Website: home-depot
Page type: store-pickup
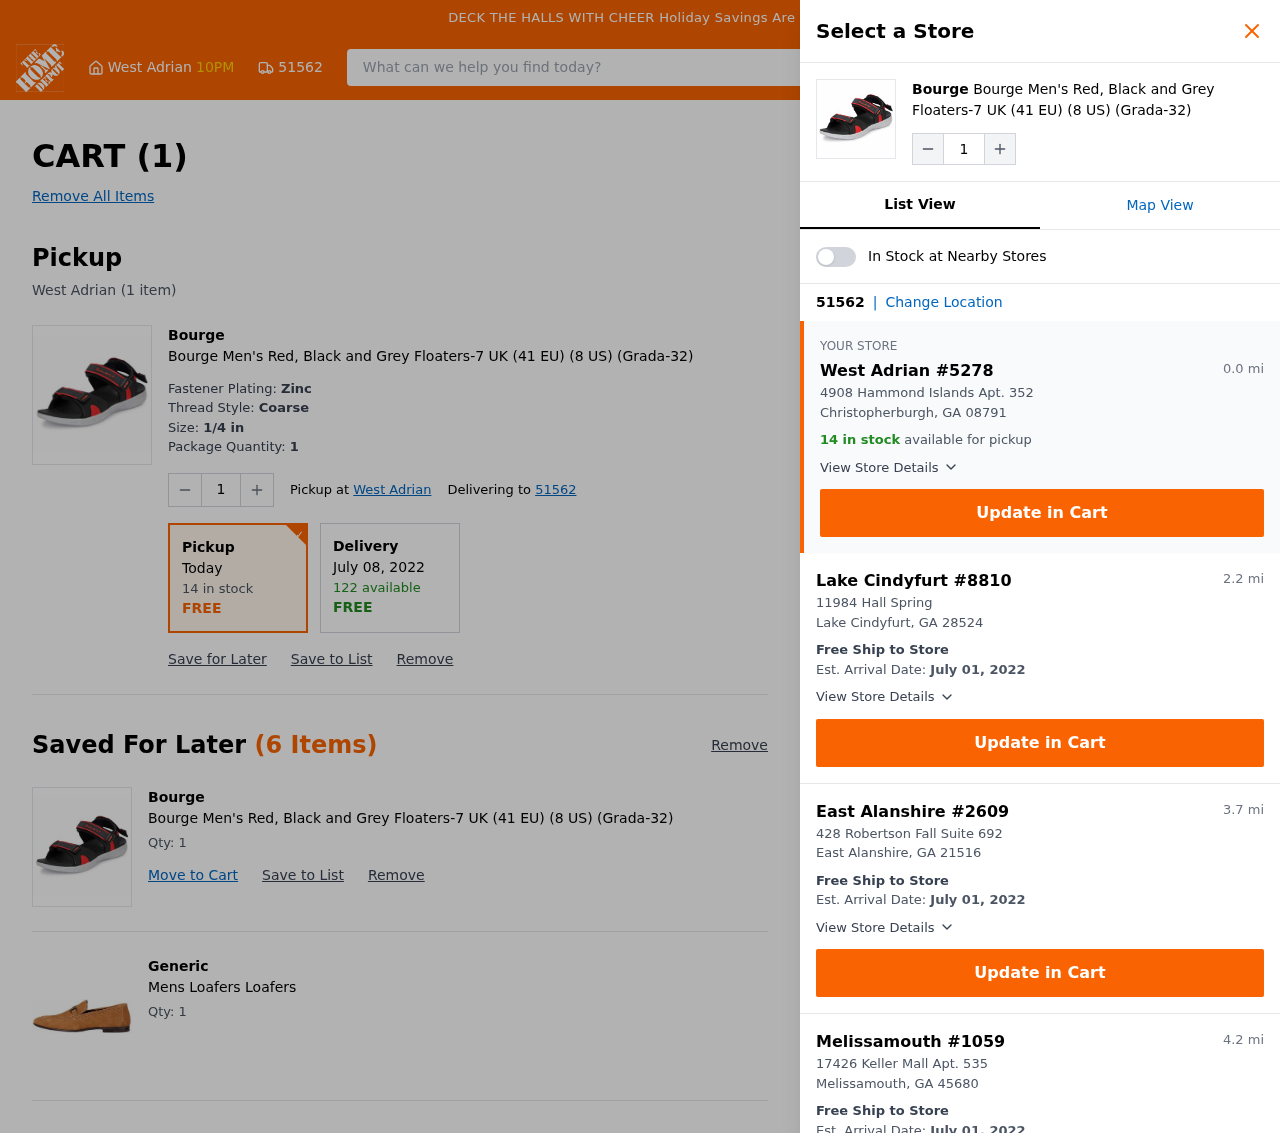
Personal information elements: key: PII_CITY
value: West Adrian
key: PII_LOCATION1_CITY_STATE_ZIP
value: Christopherburgh, GA 08791
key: PII_LOCATION1_STREET
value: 4908 Hammond Islands Apt. 352
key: PII_LOCATION2_CITY
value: Lake Cindyfurt
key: PII_LOCATION2_CITY_STATE_ZIP
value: Lake Cindyfurt, GA 28524
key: PII_LOCATION2_STREET
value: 11984 Hall Spring
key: PII_LOCATION3_CITY
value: East Alanshire
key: PII_LOCATION3_CITY_STATE_ZIP
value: East Alanshire, GA 21516
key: PII_LOCATION3_STREET
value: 428 Robertson Fall Suite 692
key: PII_LOCATION4_CITY
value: Melissamouth
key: PII_LOCATION4_CITY_STATE_ZIP
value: Melissamouth, GA 45680
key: PII_LOCATION4_STREET
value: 17426 Keller Mall Apt. 535
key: PII_POSTCODE
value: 51562
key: PII_POSTCODE2
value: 51562
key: PII_POSTCODE_FULL
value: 51562
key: PII_POSTCODE_NUMERIC
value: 51562
Product elements: key: PRODUCT1_BRAND
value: Bourge
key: PRODUCT1_NAME
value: Bourge Men's Red, Black and Grey Floaters-7 UK (41 EU) (8 US) (Grada-32)
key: PRODUCT2_BRAND
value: Generic
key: PRODUCT2_NAME
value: Mens Loafers Loafers
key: PRODUCT1_BRAND2
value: Bourge
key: PRODUCT1_NAME2
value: Bourge Men's Red, Black and Grey Floaters-7 UK (41 EU) (8 US) (Grada-32)
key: PRODUCT1_BRAND3
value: Bourge
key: PRODUCT1_NAME3
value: Bourge Men's Red, Black and Grey Floaters-7 UK (41 EU) (8 US) (Grada-32)
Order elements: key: ORDER_NUM_ITEMS
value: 1
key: ORDER_NUM_ITEMS2
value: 1
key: ORDER_ITEM_QTY
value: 1
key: ORDER_DATE
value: Today
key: ORDER_DELIVERY_DATE
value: July 08, 2022
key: ORDER_SHIPPING_DATE
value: July 01, 2022
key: ORDER_SHIPPING_DATE2
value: July 01, 2022
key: ORDER_SHIPPING_DATE3
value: July 01, 2022
Search elements: key: HEADER_SEARCH
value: What can we help you find today?
Other elements: key: SAVED_ITEM1_QTY
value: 1
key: SAVED_ITEM2_QTY
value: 1